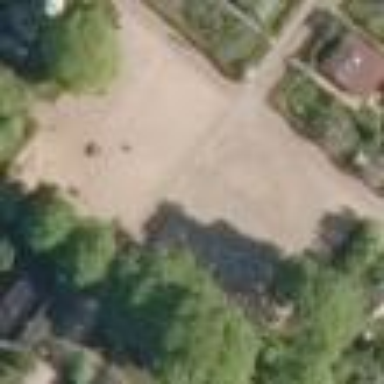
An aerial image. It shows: Square with footway.